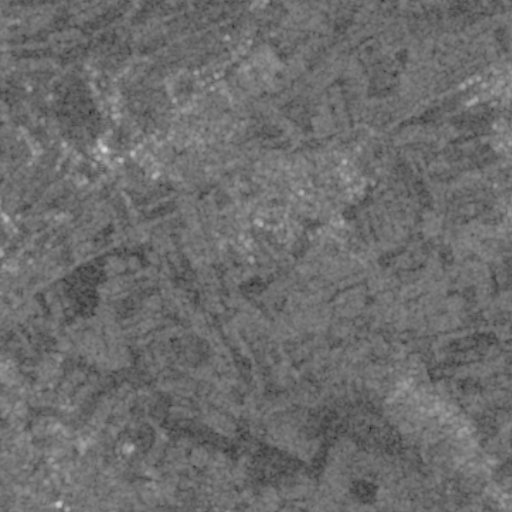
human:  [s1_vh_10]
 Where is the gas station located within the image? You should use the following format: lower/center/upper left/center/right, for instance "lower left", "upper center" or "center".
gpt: The gas station is located in the center right of the image.
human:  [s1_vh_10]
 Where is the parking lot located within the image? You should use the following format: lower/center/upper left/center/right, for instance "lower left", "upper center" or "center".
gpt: The parking lot is located in the upper center of the image.
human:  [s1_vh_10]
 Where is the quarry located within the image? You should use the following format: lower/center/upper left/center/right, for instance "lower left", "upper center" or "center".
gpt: The quarry is located in the lower right of the image.
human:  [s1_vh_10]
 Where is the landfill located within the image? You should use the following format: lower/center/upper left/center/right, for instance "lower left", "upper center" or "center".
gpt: There is no landfill in the image.

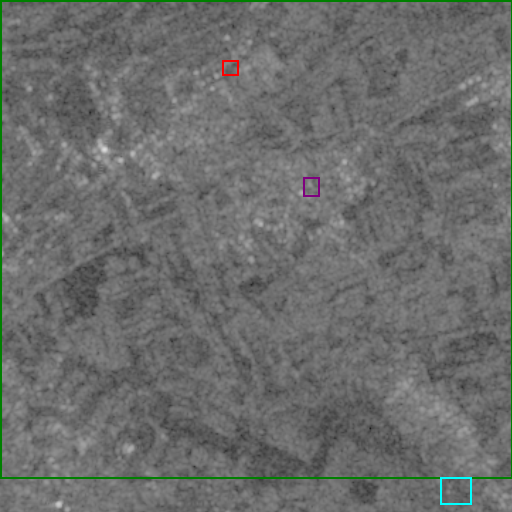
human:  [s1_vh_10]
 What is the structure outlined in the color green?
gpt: The structure outlined in green is a crop field.
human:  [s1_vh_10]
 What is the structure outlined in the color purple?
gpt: The structure outlined in purple is a park.
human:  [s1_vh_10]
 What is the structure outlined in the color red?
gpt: The structure outlined in red is a parking lot.
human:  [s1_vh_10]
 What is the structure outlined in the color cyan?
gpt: The structure outlined in cyan is a quarry.
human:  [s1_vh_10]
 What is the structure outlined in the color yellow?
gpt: There is no yellow outline.